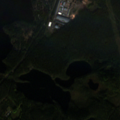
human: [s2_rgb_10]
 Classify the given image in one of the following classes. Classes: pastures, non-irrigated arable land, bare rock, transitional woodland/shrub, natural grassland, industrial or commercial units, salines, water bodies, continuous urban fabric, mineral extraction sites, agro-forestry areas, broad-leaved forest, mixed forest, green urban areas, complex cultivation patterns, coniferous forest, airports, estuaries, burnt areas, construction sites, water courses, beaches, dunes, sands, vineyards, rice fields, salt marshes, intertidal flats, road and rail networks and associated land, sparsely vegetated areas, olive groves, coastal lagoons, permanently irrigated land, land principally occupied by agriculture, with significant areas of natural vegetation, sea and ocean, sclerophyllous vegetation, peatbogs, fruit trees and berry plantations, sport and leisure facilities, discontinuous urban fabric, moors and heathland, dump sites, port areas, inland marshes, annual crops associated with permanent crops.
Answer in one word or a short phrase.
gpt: industrial or commercial units, coniferous forest, mixed forest, water bodies